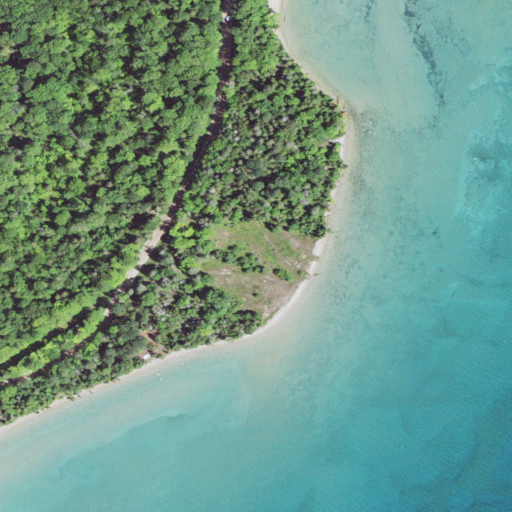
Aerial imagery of cape in Michigan named Kilty Point containing open water, barren land, mixed forest, deciduous forest, open development, and low intensity development